Question: i am trying to print 'datepicker' value in 'textbox',but it print '8-9-2013(MM-dd-yyyy)'instead of print '9-9-2013'.

my MainActivity.java is
'''
package com.example.datepicker;
import java.util.Calendar;
import java.util.Date;
import android.os.Bundle;
import android.app.Activity;
import android.view.Menu;
import android.view.MenuItem;
import android.view.View;
import android.view.View.OnClickListener;
import android.widget.Button;
import android.widget.DatePicker;
import android.widget.TextView;
import android.support.v4.app.NavUtils;
public class MainActivity extends Activity {
Button button;
DatePicker picker;
TextView text;
String mydate=java.text.DateFormat.getTimeInstance().format(Calendar.getInstance().getTime());
@Override
public void onCreate(Bundle savedInstanceState) {
super.onCreate(savedInstanceState);
setContentView(R.layout.activity_main);
text=(TextView)findViewById(R.id.textView1);
picker=(DatePicker)findViewById(R.id.datePicker1);
button=(Button)findViewById(R.id.button1);
datepicker();
}
private void datepicker() {
button.setOnClickListener(new OnClickListener() {
@Override
public void onClick(View v) {
text.setText(getCurrentDate());
}
private CharSequence getCurrentDate() {
StringBuilder sb=new StringBuilder();
sb.append("Current Date ").append(picker.getMonth()).append("-").append(picker.getDayOfMonth()).append("-").append(picker.getYear());
return sb;
}
});
}
}
'''
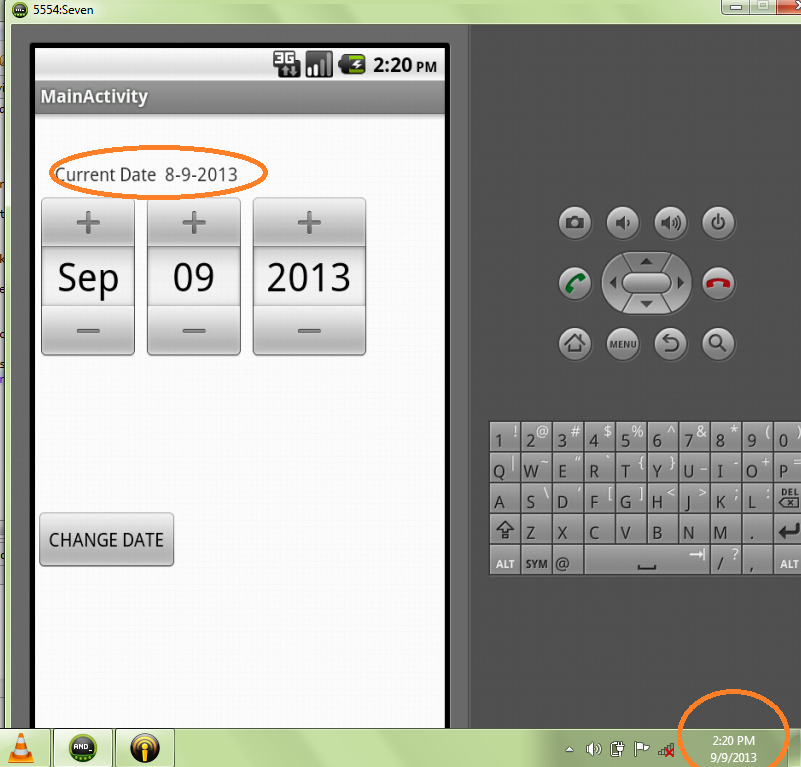
Answer: The months are zero-based so you'll need to add one to format it this way.
This is not very well documented, but going the other way, <URL> underneath and in it the months are also zero-based.